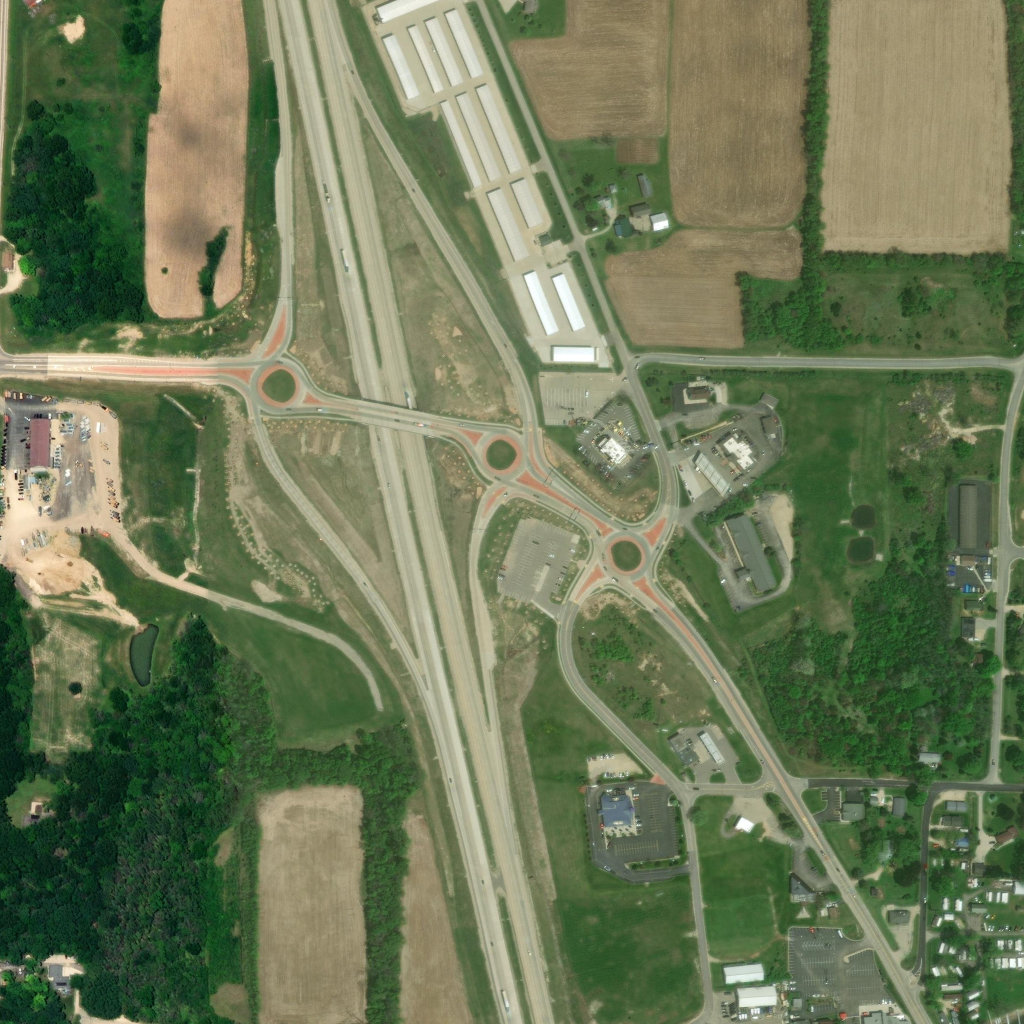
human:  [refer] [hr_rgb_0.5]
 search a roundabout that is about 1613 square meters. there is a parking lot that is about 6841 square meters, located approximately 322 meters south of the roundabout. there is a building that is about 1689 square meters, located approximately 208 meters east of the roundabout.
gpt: <box>[[46, 41, 52, 47, 0]]</box>

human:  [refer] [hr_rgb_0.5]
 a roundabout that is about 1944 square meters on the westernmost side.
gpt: <box>[[24, 35, 29, 40, 0]]</box>